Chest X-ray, PA view. Patient: 42 years old, sex F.
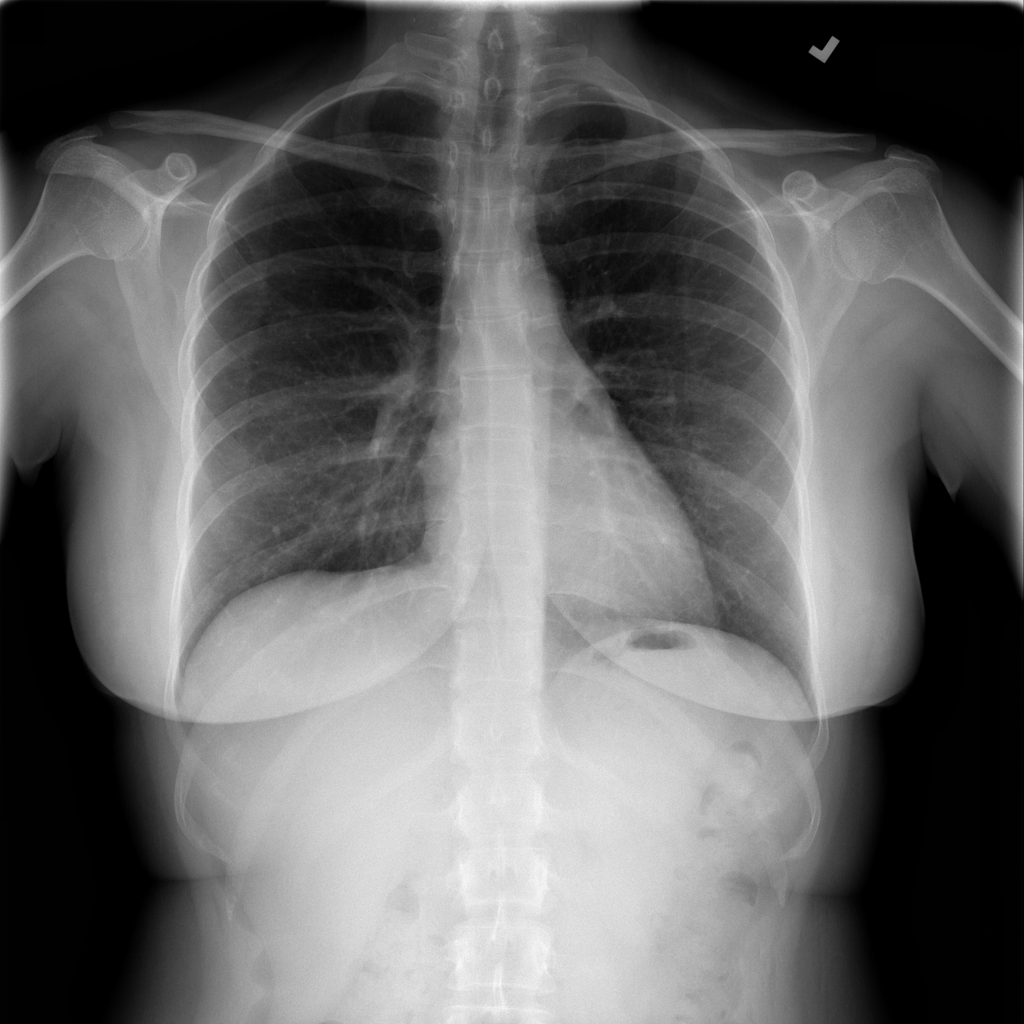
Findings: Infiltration